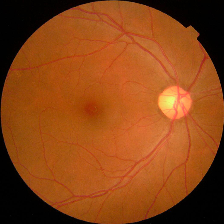
Diabetic retinopathy grade: No DR